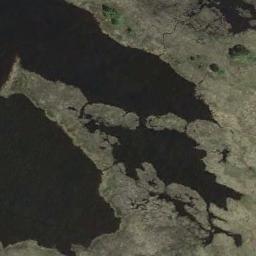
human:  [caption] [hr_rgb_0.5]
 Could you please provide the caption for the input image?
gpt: Many waters of different sizes and shapes are surrounded by wetlands .

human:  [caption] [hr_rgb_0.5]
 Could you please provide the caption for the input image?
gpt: Brown trivial bare land in the river in a wetland .

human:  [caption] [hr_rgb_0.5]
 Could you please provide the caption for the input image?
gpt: There are small creeks in the middle of this wetland .

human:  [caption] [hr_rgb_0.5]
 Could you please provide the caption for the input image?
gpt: The wetland consists of bare land and water .

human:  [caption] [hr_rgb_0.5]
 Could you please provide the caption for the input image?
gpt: There are some water areas on the wetland .